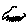
Label: zigzag